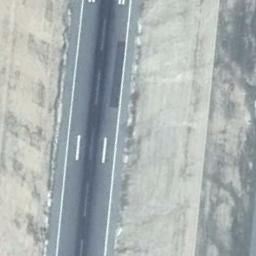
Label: runway